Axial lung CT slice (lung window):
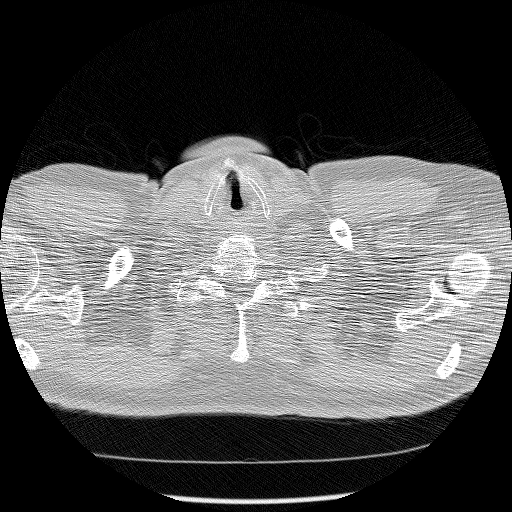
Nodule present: no